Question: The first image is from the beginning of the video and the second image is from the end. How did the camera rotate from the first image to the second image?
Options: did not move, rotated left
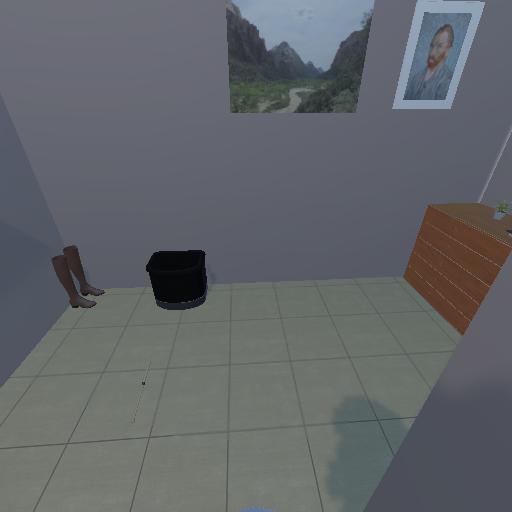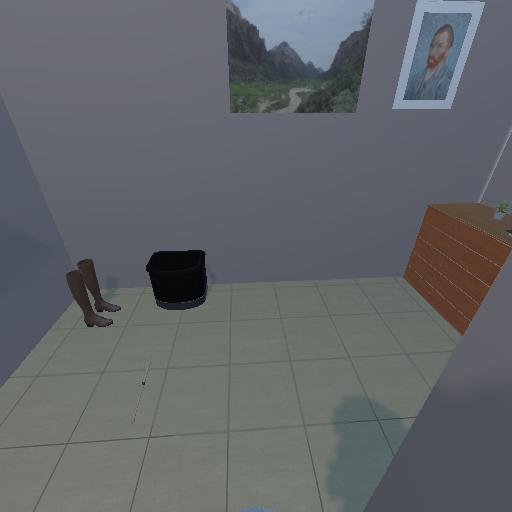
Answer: did not move